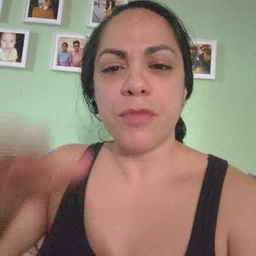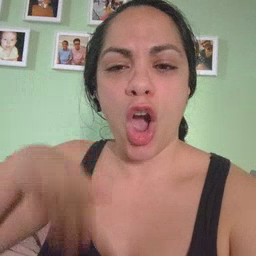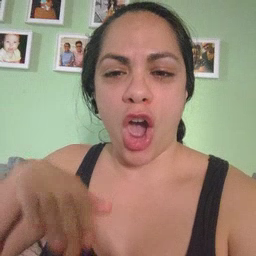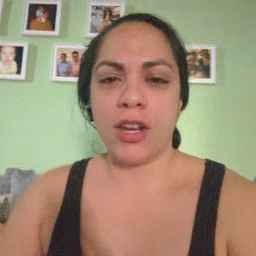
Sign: on